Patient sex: M
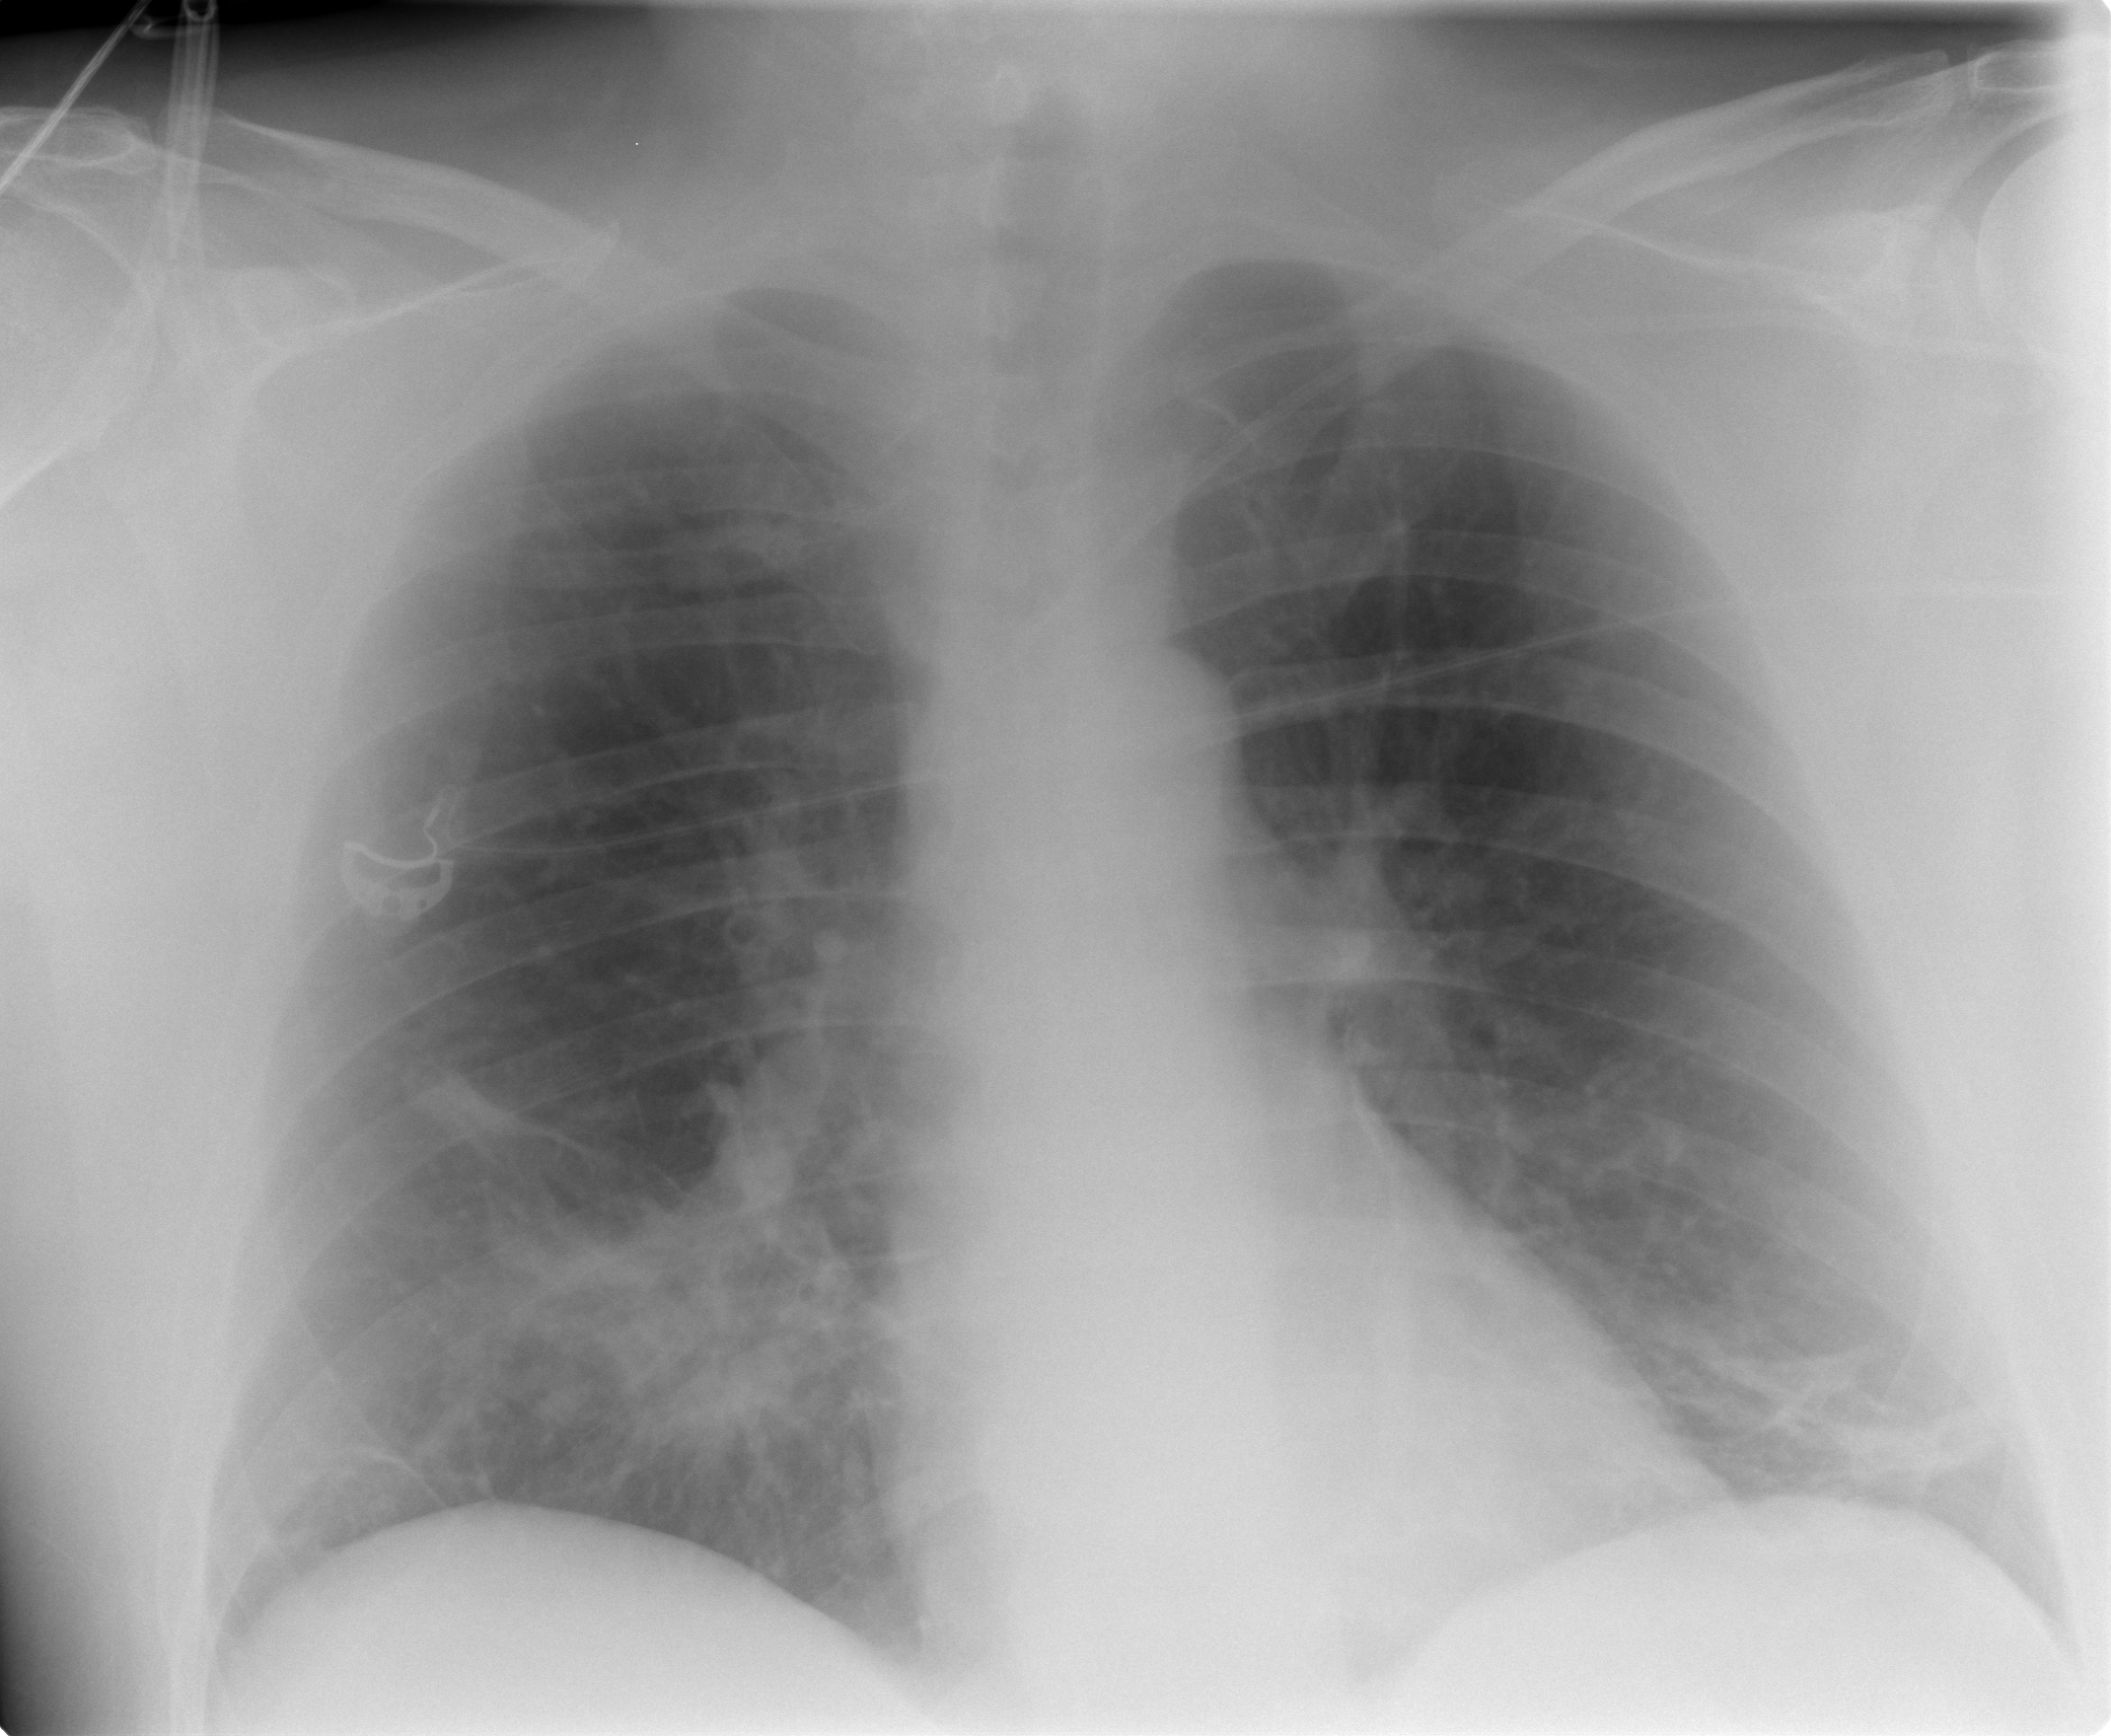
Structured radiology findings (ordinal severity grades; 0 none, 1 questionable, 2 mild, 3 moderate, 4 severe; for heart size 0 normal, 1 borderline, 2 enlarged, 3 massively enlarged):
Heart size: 0
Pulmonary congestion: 0
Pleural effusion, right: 1
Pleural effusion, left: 0
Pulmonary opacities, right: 3
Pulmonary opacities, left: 1
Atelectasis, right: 2
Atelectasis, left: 2